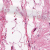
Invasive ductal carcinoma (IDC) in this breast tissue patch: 0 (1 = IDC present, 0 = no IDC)